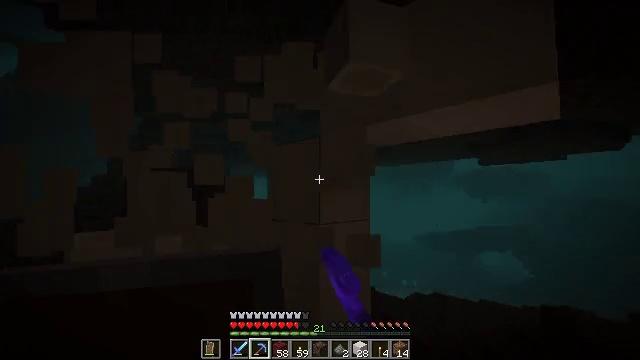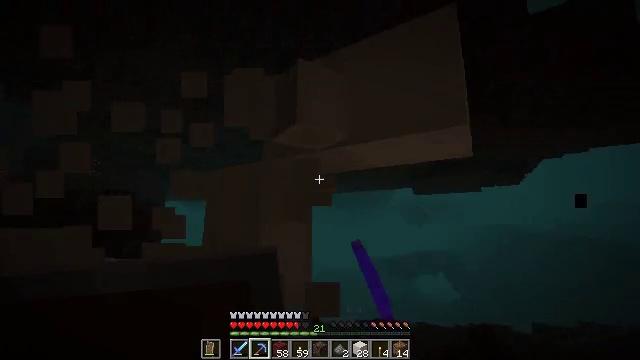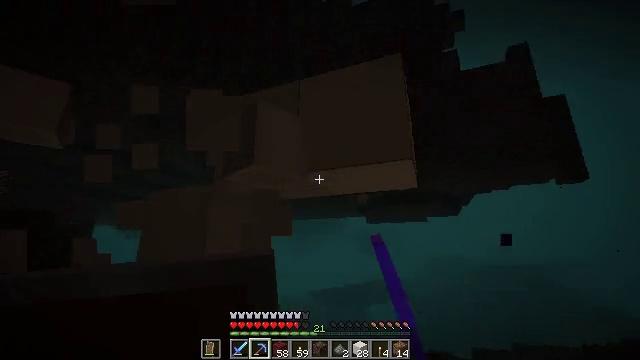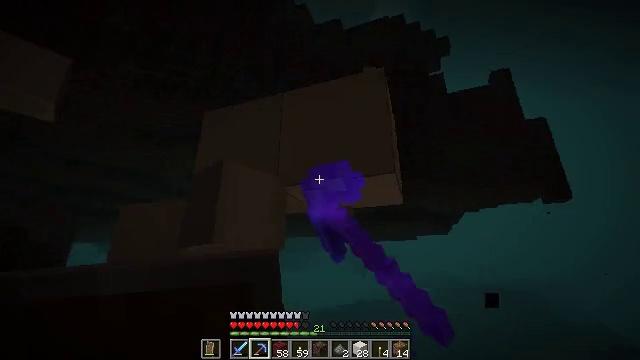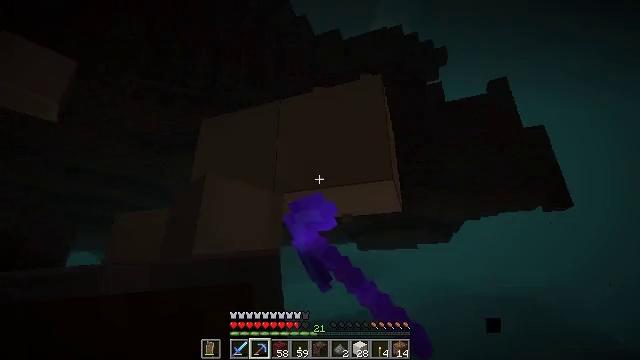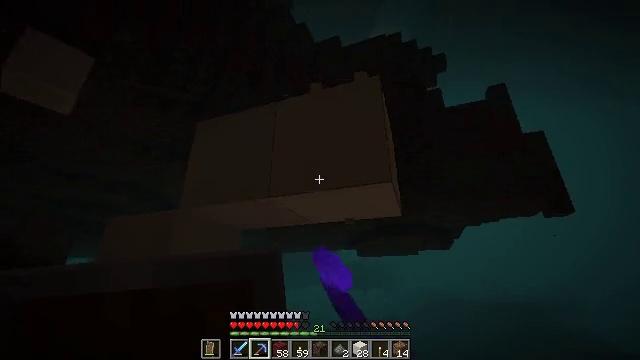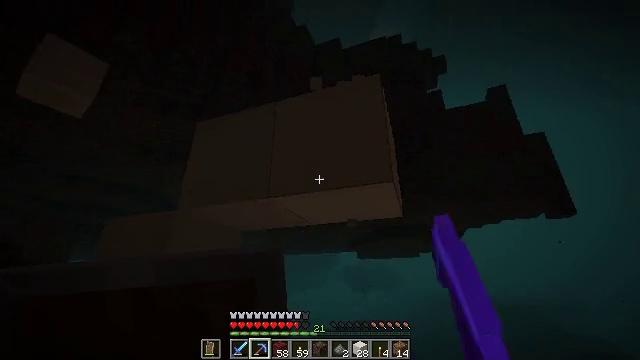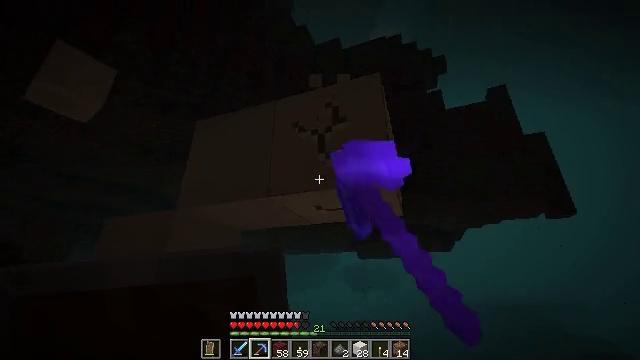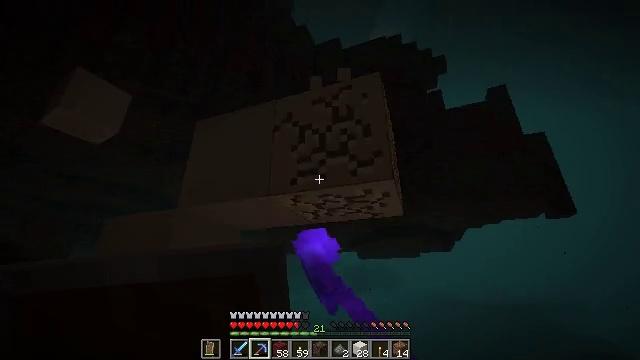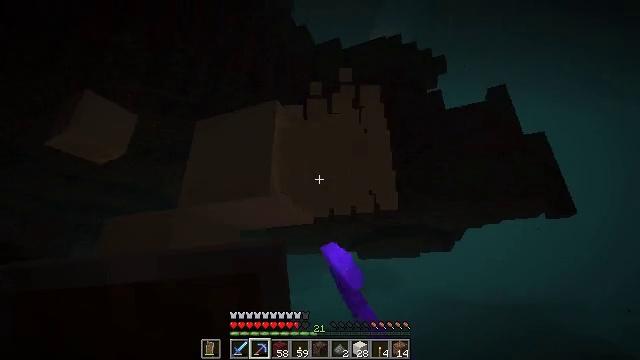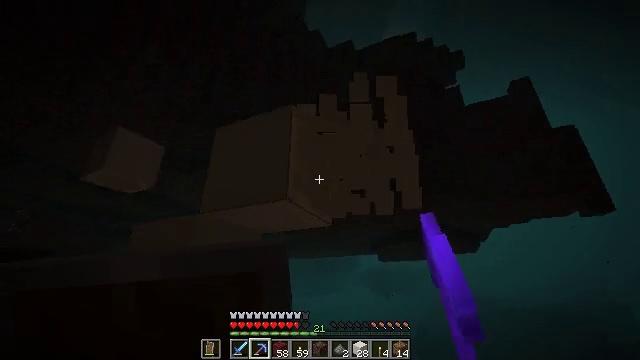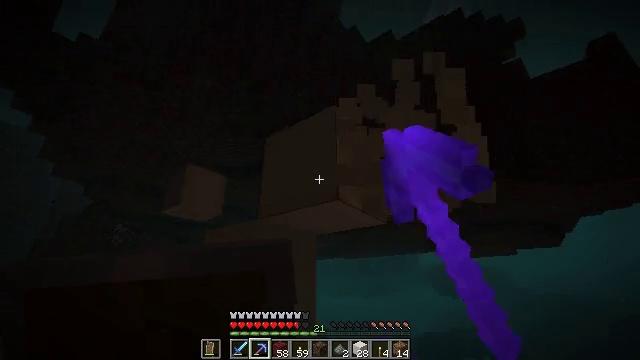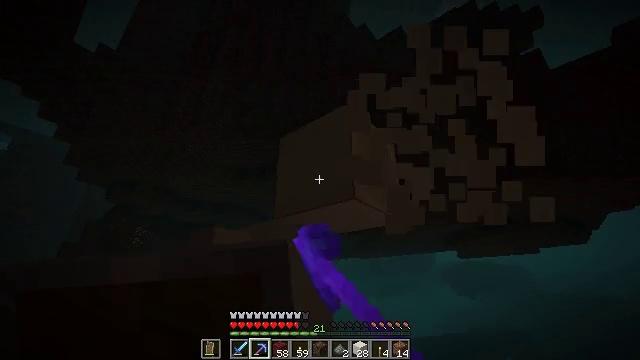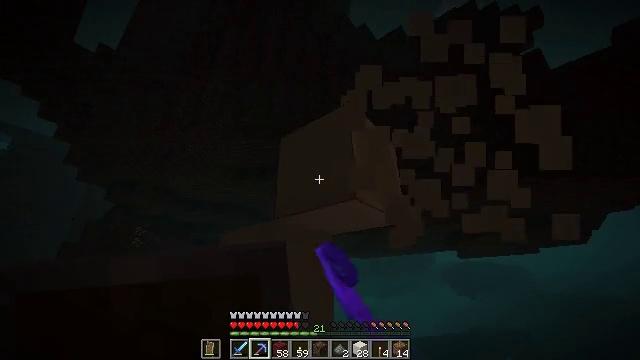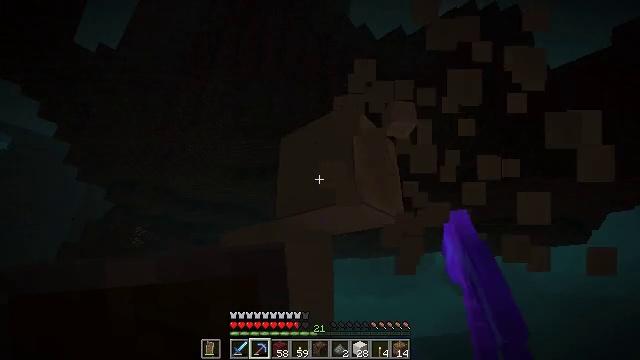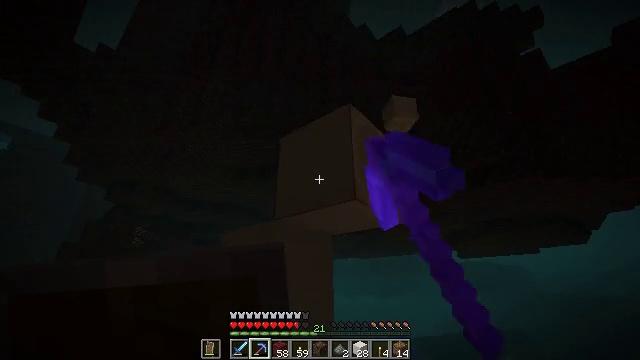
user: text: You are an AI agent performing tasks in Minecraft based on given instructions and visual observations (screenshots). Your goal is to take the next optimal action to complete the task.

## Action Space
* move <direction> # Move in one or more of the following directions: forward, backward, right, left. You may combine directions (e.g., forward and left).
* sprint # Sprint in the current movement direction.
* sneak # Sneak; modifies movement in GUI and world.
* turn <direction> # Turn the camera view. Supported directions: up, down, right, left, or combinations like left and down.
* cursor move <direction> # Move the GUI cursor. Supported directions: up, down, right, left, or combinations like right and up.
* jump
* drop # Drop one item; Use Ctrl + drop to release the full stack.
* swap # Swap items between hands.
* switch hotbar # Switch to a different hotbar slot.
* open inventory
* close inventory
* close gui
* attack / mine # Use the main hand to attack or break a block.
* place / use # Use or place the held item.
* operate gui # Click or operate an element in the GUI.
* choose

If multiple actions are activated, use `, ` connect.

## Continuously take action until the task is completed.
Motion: motion action
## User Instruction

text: Collect bone block by breaking it.
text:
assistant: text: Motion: move forward and move right, sneak, turn right and up, attack / mine
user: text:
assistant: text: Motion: move forward and move right, sneak, turn right and up, attack / mine
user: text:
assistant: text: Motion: move forward and move right, sneak, turn right and up, attack / mine
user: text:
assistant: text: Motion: move forward, sneak, turn up, attack / mine
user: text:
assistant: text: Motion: move forward, sneak, turn up, attack / mine
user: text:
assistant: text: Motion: sneak, attack / mine
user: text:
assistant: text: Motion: sneak, attack / mine
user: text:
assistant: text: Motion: sneak, attack / mine
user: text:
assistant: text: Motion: sneak, attack / mine
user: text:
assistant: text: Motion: sneak, turn left, attack / mine
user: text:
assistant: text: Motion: move forward, sneak, turn left, attack / mine
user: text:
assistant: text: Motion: move forward, sneak, turn left, attack / mine
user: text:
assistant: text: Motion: move forward and move right, sneak, attack / mine
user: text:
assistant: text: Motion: move forward and move right, sneak, attack / mine
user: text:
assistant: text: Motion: move right, sneak, attack / mine
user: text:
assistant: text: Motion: sneak, attack / mine
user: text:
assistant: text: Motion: sneak, attack / mine
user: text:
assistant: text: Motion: sneak, attack / mine
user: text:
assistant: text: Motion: sneak, attack / mine
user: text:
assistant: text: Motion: sneak, turn down, attack / mine
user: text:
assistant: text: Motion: move forward, sneak, turn left and down, attack / mine
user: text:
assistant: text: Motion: move forward, sneak, turn left and down, attack / mine
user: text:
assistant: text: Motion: move forward, sneak, attack / mine
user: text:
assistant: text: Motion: sneak, attack / mine
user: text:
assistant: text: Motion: sneak, attack / mine
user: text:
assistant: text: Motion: sneak, attack / mine
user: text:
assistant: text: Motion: sneak, attack / mine
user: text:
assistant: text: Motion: sneak, attack / mine
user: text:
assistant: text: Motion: sneak, attack / mine
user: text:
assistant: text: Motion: move forward, sneak, turn down, attack / mine